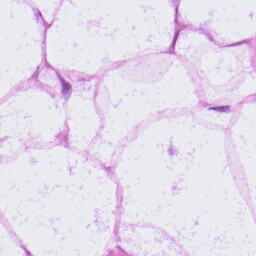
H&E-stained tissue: LymphNode